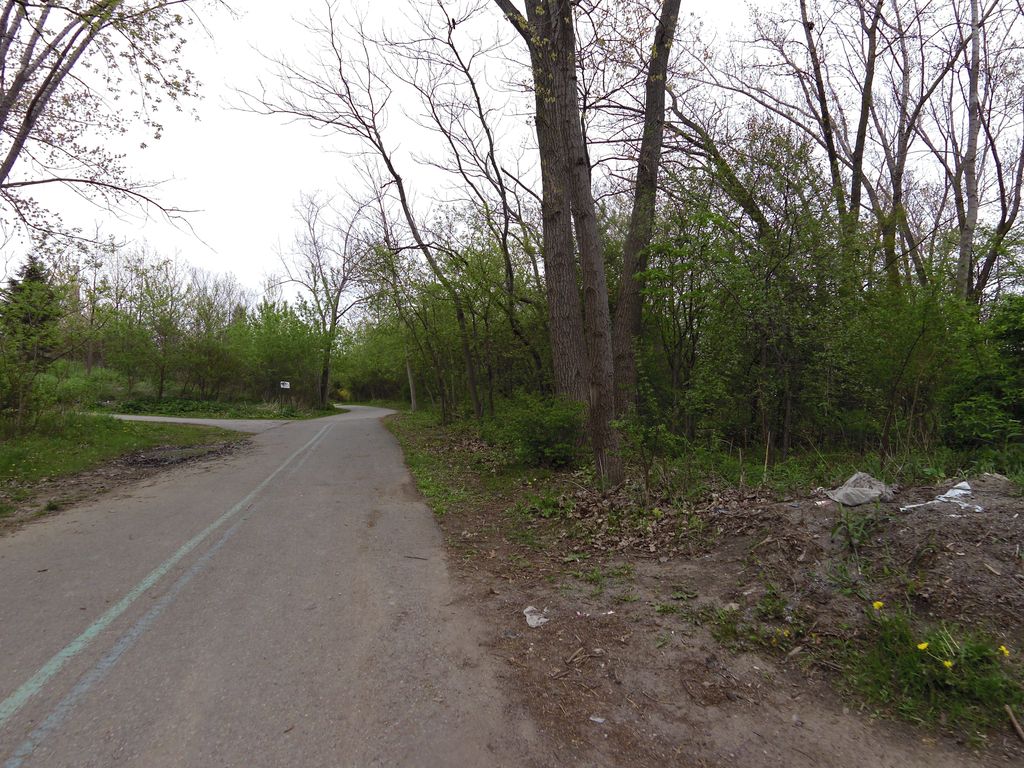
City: toronto